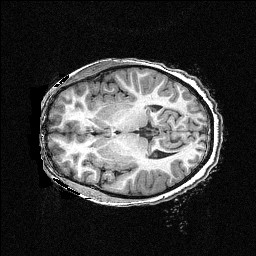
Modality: T1w
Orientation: axial
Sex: female
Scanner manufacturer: siemens
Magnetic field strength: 3 T
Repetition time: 2.3 s
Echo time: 0.00336 s